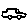
Label: car